Field crop: maize
Growth stage: 2
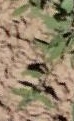
Species: atriplex